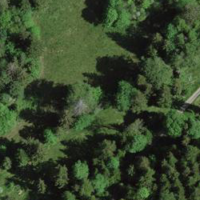
EUNIS habitat code: 41
Species observed at this site:
Lamium galeobdolon